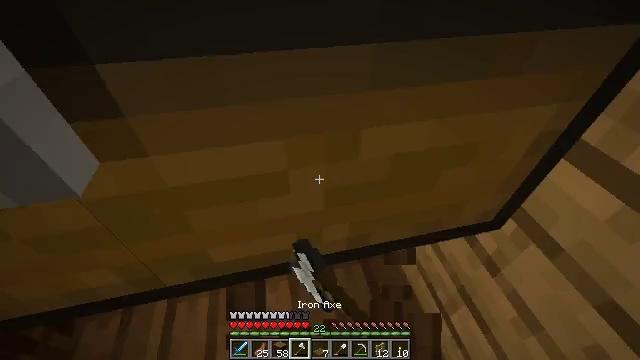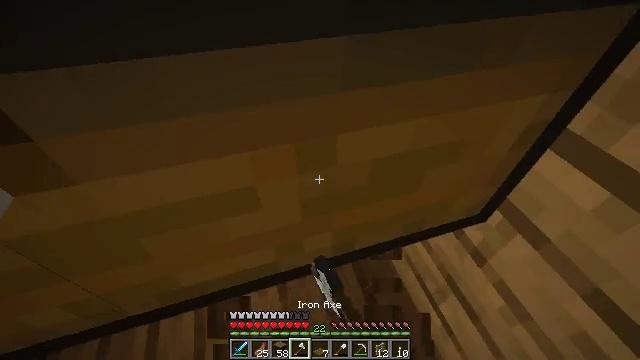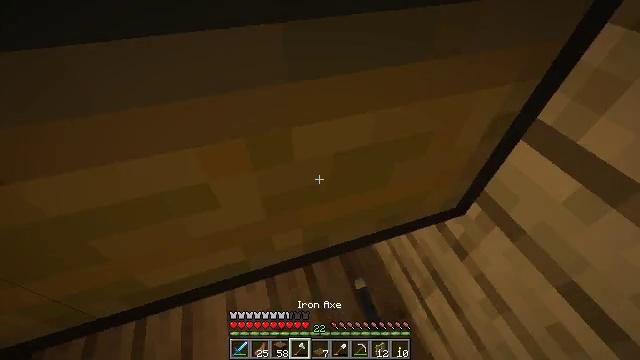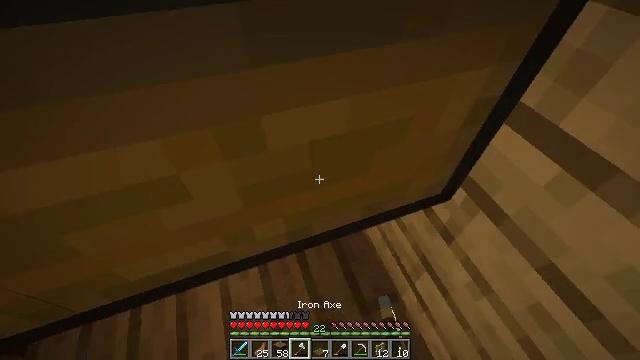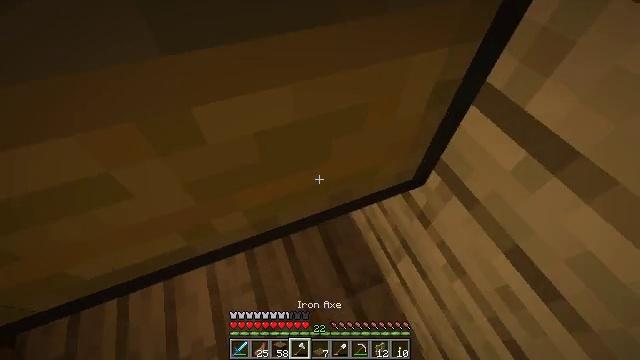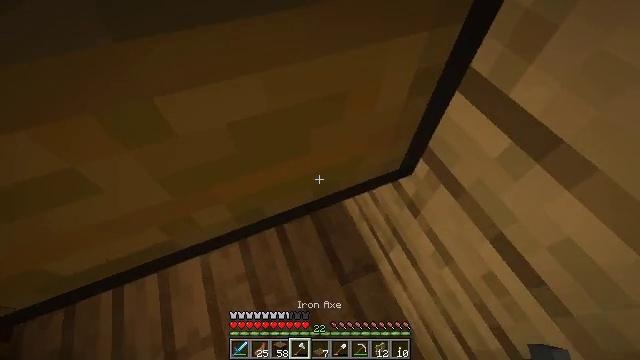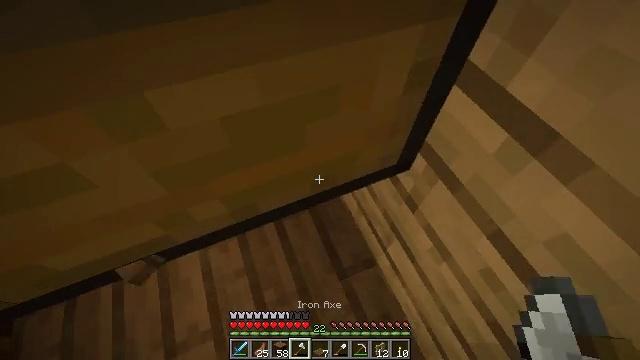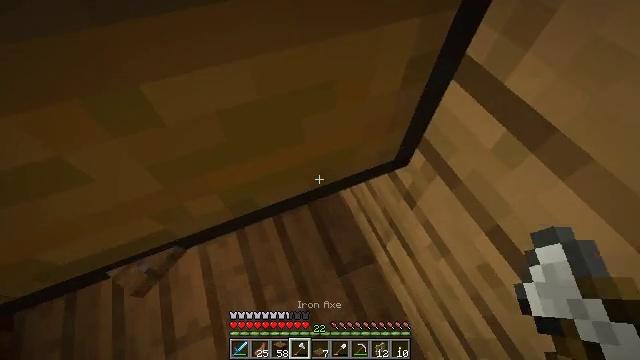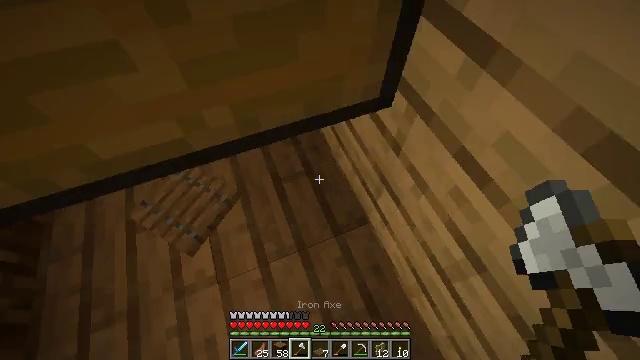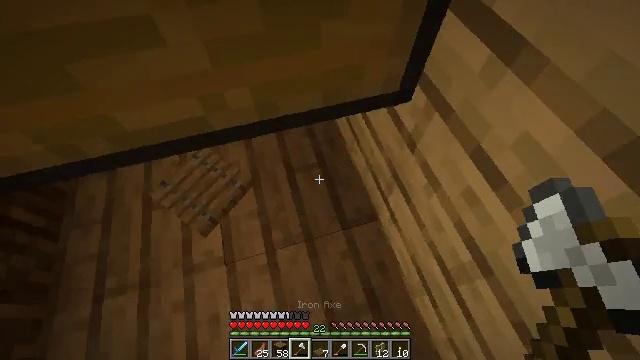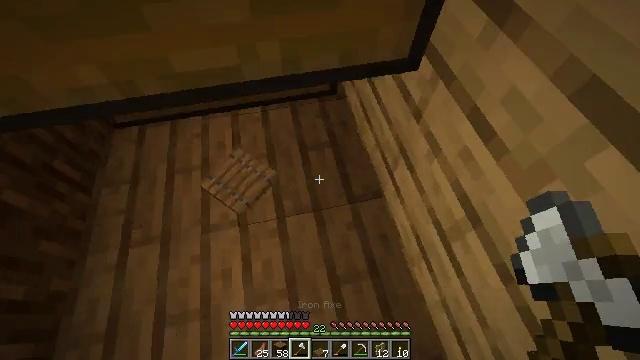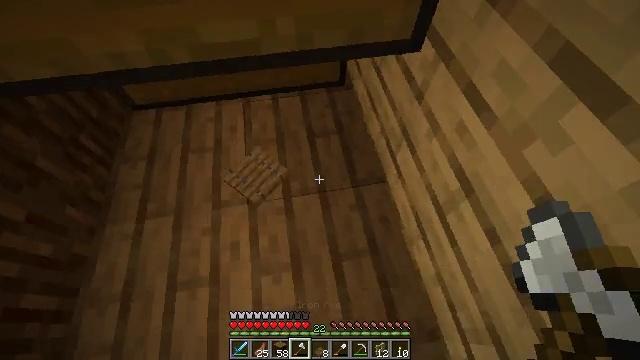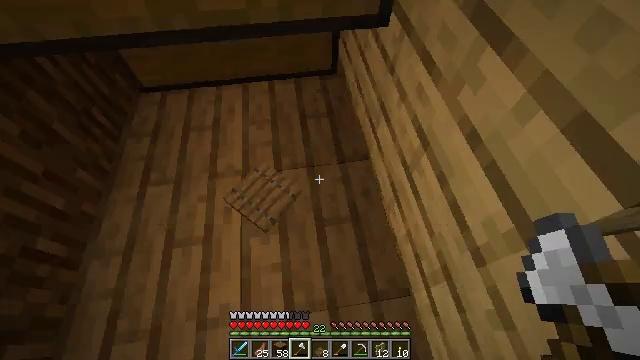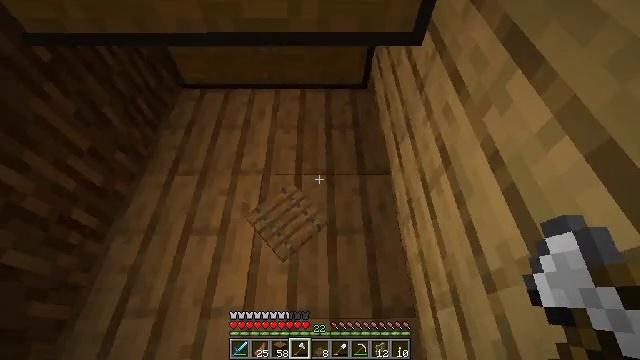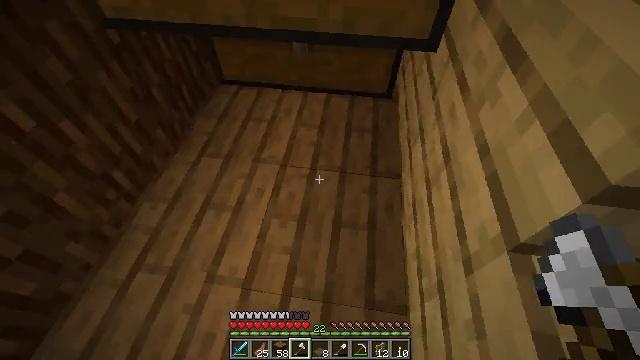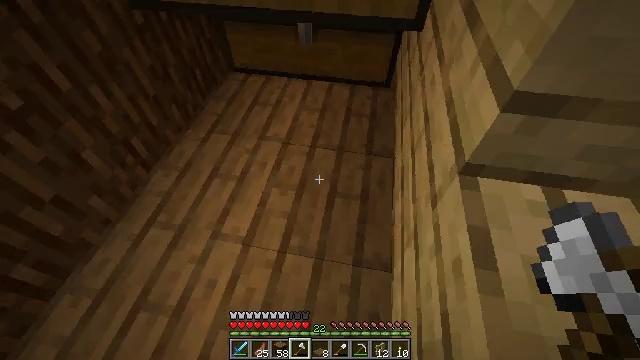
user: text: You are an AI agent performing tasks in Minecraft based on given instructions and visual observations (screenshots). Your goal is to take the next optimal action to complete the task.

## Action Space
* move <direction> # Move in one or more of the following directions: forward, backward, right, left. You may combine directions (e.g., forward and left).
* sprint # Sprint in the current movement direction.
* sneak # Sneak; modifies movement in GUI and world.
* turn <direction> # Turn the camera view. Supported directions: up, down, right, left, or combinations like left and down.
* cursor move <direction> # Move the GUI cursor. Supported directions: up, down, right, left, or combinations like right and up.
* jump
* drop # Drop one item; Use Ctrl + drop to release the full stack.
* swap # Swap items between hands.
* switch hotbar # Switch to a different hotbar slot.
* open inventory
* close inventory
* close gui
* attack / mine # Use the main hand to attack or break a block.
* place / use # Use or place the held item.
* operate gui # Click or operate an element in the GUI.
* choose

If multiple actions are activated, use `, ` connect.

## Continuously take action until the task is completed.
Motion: motion action
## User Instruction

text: Collect the nether wart block for decoration.
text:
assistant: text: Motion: move forward, turn right and down
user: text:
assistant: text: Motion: move forward, turn right
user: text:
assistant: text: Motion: move forward, turn right and down
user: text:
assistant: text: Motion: turn right and down
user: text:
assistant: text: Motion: turn right and down
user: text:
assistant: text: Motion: turn down
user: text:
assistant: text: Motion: move back
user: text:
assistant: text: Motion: move back
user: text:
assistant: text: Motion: move back, turn left
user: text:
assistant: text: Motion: move back, turn left
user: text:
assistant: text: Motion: move back and move right, turn left
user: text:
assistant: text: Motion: move back and move right, turn left and up
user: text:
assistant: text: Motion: move back and move right, turn left and up
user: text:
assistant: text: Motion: move back and move right, turn left and up
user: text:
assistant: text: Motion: move back and move right, turn left
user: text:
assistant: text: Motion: move back
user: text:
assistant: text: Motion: no_op
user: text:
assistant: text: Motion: no_op
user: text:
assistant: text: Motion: turn left
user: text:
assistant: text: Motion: turn left and up
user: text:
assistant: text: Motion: turn left and up
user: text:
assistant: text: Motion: turn left and up
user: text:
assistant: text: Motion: turn left and up
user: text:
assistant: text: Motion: no_op
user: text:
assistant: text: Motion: move left
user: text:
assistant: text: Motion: move forward and move left
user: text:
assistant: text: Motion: move forward and move left, turn right and up
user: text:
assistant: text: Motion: move forward and move left, turn right and up
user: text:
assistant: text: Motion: move forward and move left, turn up
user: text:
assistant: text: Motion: move forward and move left